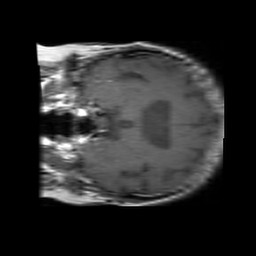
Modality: T1w
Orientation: coronal
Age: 72
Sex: male
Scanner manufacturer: philips
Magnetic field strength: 3 T
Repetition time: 0.6433 s
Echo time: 0.01 s